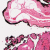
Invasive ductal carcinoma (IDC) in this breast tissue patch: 0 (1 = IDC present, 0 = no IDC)